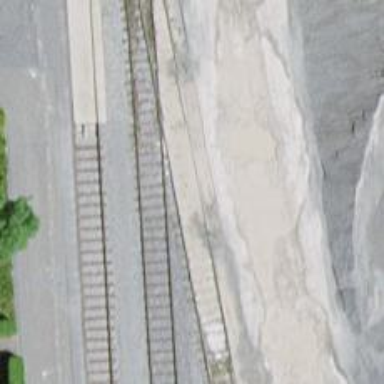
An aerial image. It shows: Railway switch.